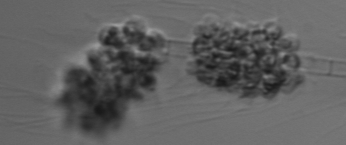
Label: Leptocylindrus_mediterraneus